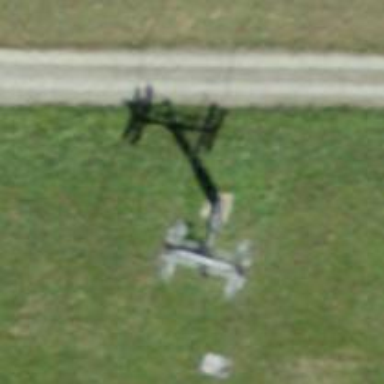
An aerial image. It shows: Pylon for aerialway.